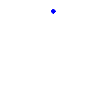
Particle: kaon